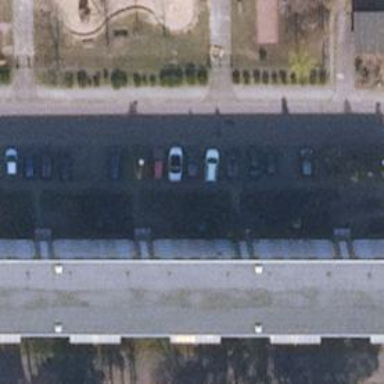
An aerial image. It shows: Paved footway.